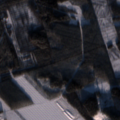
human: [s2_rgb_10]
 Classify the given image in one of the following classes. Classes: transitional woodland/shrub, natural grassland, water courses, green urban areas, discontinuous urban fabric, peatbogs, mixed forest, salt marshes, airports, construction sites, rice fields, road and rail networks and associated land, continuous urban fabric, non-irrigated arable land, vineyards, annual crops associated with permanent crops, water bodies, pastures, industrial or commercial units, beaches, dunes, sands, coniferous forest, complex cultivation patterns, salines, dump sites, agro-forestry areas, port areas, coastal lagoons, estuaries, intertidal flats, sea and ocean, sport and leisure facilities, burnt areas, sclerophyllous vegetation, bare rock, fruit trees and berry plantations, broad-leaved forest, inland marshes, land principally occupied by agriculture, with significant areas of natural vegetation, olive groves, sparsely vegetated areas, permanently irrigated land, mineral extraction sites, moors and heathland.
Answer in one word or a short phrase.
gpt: coniferous forest, mixed forest, transitional woodland/shrub